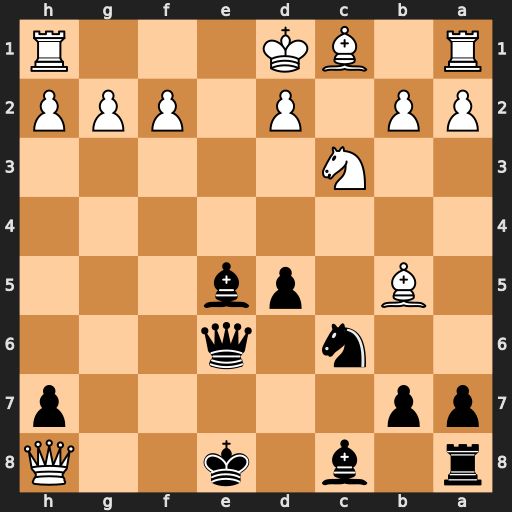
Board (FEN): r1b1k2Q/pp5p/2n1q3/1B1pb3/8/2N5/PP1P1PPP/R1BK3R
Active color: b
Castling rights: q
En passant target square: -
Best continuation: Bxh8 Re1 Be5